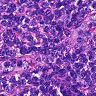
Metastatic tissue present: no